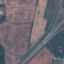
Land use / land cover: Highway